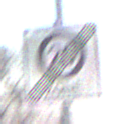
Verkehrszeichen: EndeZone20
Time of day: SunriseSunset
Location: Outdoor (Nature)
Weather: Clear
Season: Winter
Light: Natural